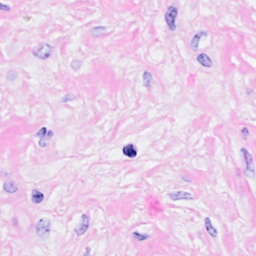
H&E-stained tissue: Breast